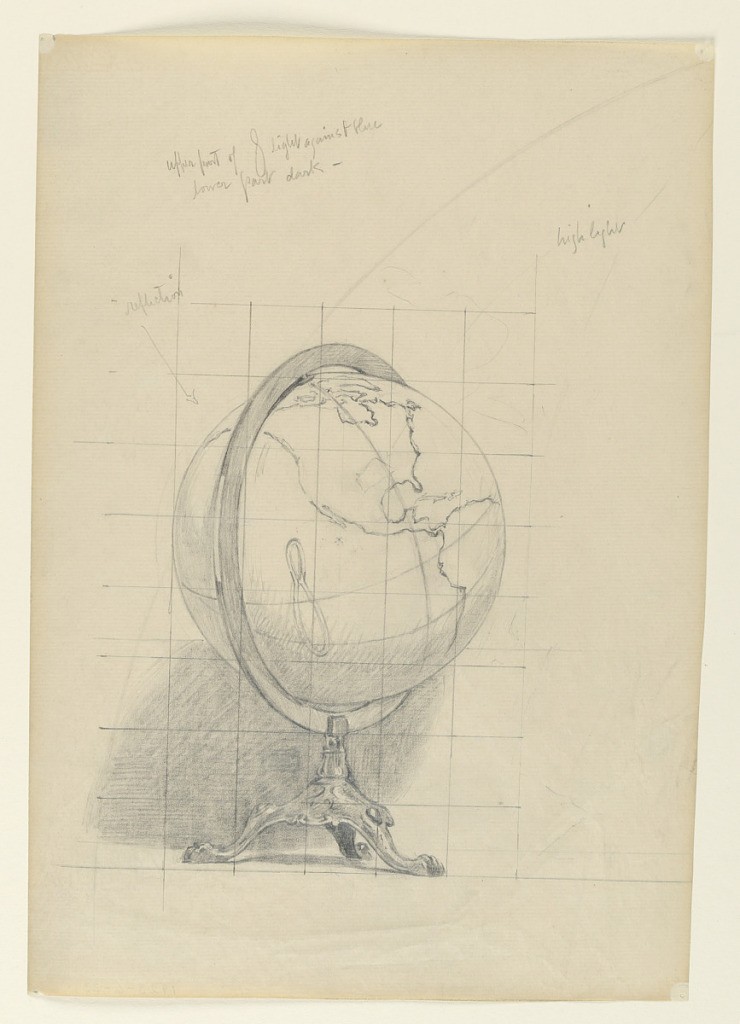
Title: Study for "Mathematics," "The Sciences," Library of Congress, Washington D.C.
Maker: Kenyon Cox, American, 1856–1919
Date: ca. 1895
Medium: Graphite on paper
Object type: Drawing
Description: Sketch of a globe, or spherical model of Earth turned to indicate the continents of North and South America, on a tripod stand. The paper is squared for transferring the image.